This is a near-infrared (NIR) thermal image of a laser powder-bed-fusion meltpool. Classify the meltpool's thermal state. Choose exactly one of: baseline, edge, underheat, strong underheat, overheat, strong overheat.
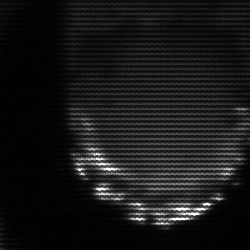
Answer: edge